Aerial crown-view tile of a tropical tree (Barro Colorado Island, Panama), acquired 20250616:
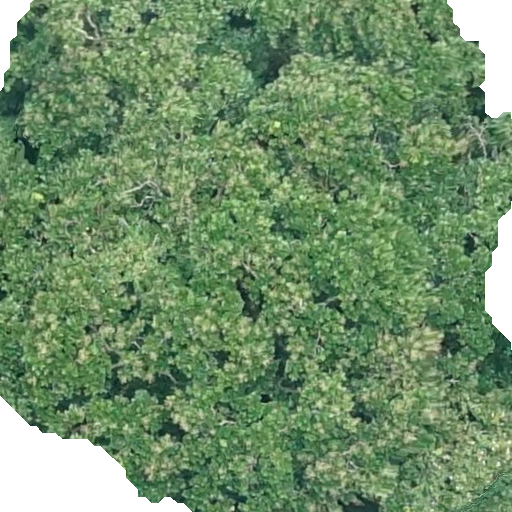
Species: Anacardium excelsum
GBIF accepted scientific name: Anacardium excelsum
Crown area: 423.913 m²